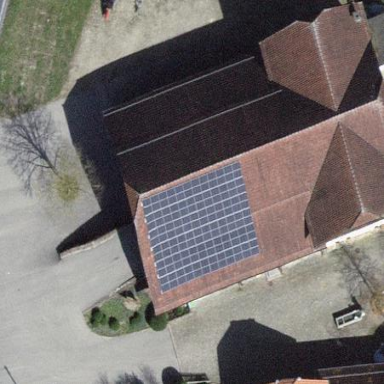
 consisting of solar photovoltaic panels."